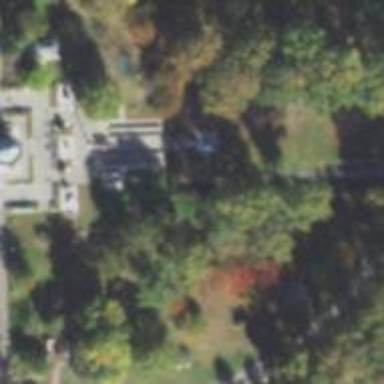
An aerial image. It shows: Memorial site with historic significance.